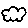
Label: cloud